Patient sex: F
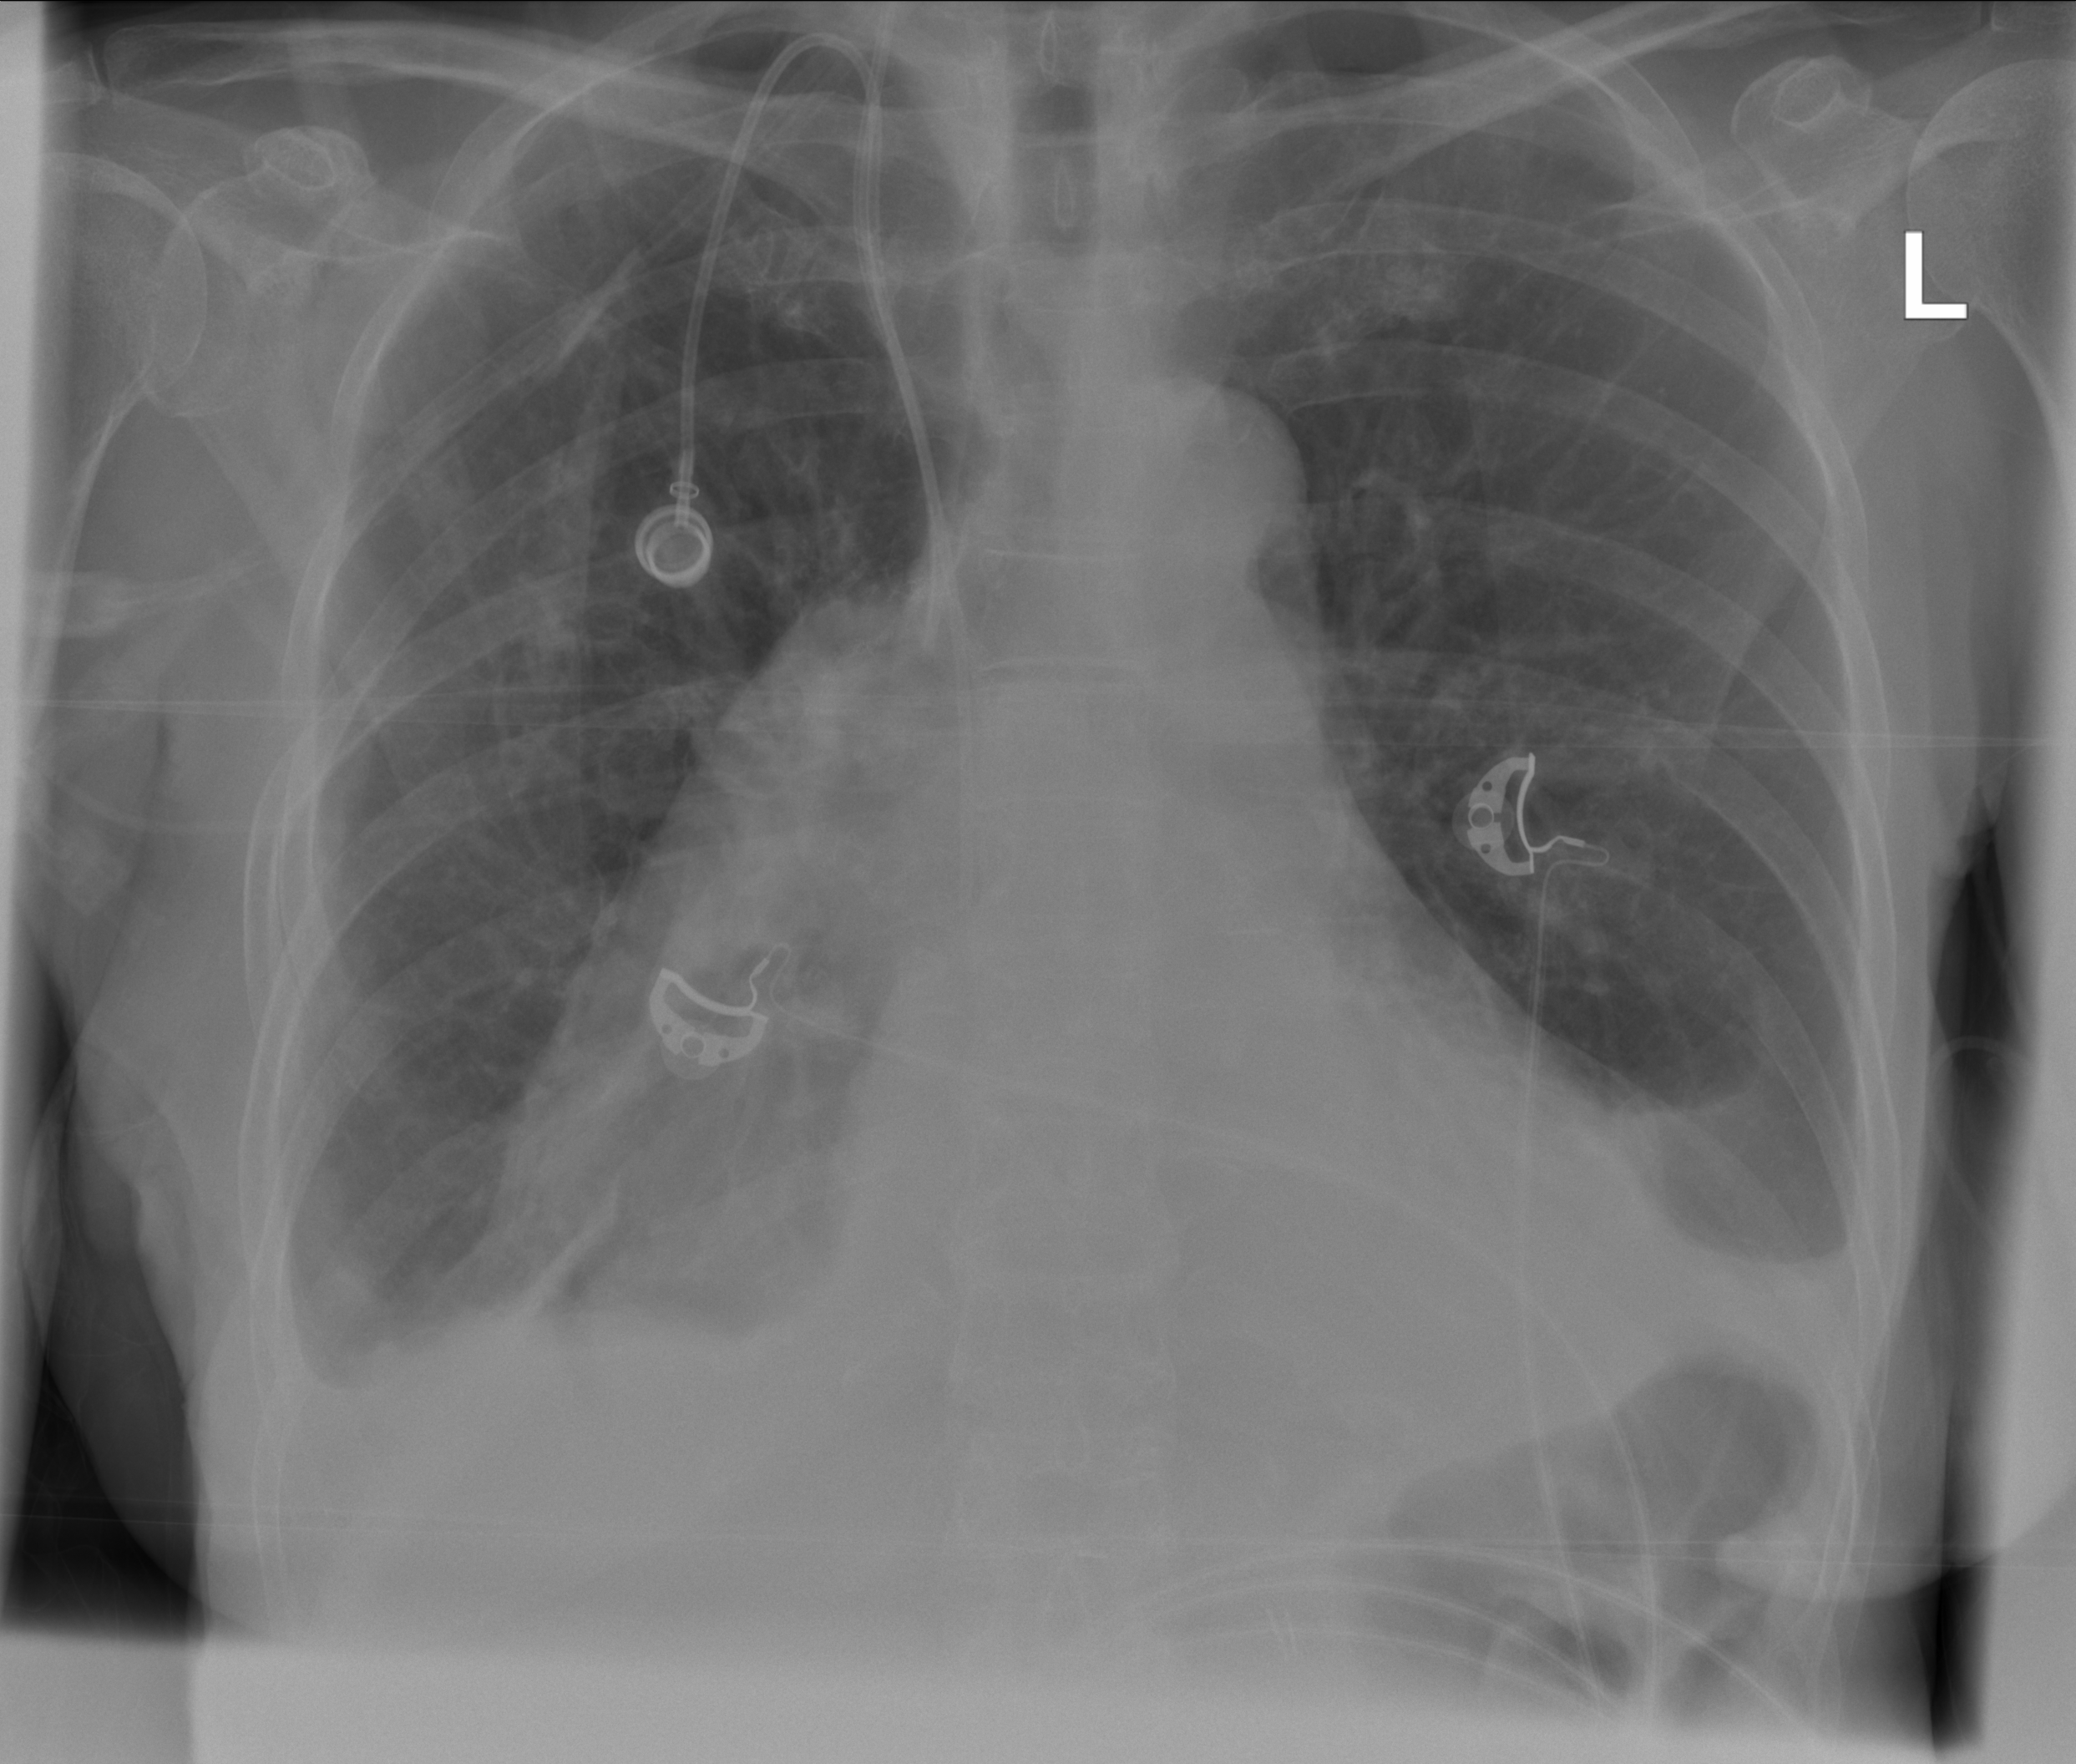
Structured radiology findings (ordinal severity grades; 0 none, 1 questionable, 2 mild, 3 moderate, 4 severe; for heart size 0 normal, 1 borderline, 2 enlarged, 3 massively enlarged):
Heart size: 1
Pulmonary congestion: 0
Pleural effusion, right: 2
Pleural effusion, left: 2
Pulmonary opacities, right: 0
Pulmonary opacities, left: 0
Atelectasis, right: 2
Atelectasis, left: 2